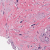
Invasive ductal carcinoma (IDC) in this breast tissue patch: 1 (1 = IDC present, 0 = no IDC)